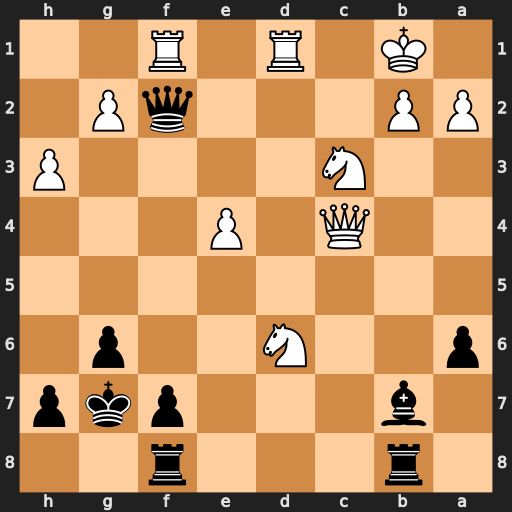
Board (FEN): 1r3r2/1b3pkp/p2N2p1/8/2Q1P3/2N4P/PP3qP1/1K1R1R2
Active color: b
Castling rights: -
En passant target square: -
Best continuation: Bxe4+ Ka1 Qxb2#